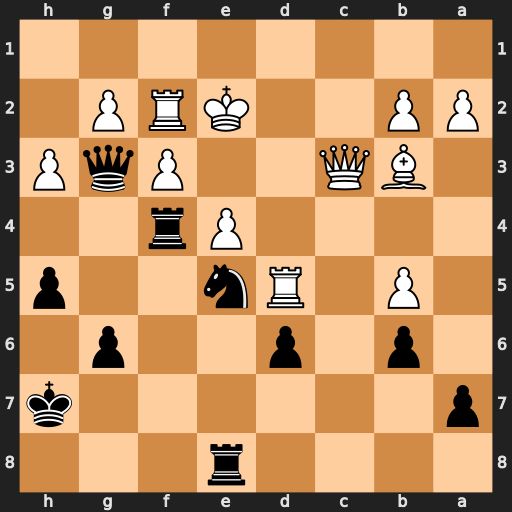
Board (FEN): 4r3/p6k/1p1p2p1/1P1Rn2p/4Pr2/1BQ2PqP/PP2KRP1/8
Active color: b
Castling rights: -
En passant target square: -
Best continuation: Nxf3 gxf3 Rexe4+ Kd3 Qxf2 fxe4 Rf3+